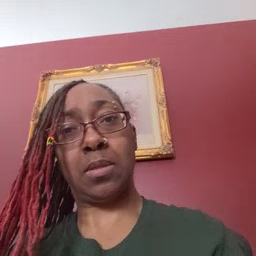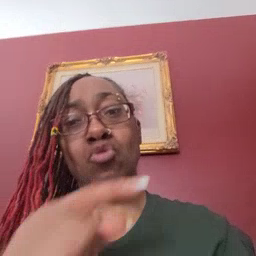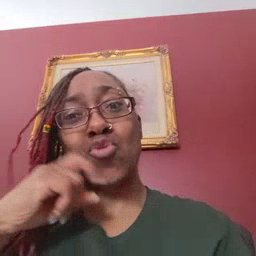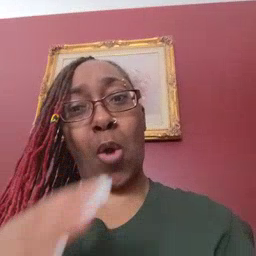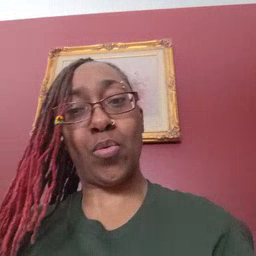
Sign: dryer